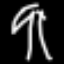
Label: palm tree